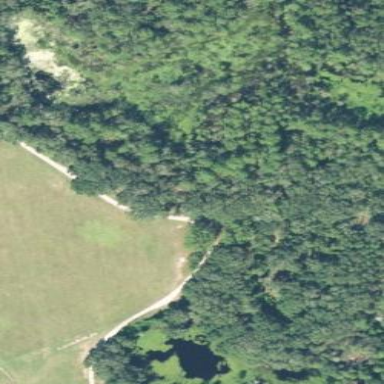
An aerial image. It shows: Mixed woodland with various types of leaves.